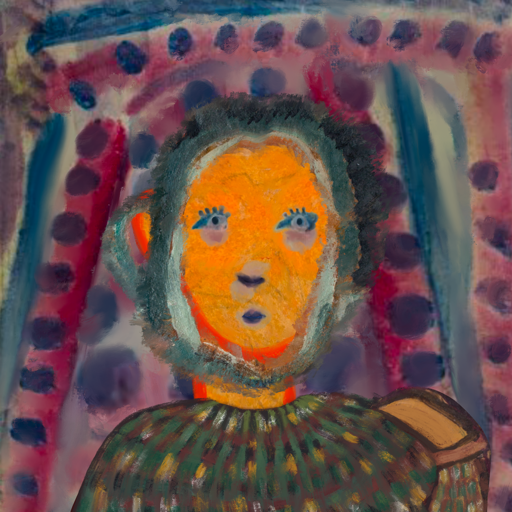
Background: HillGirl, Head And Neck Front: Sisters, Face Front: Hill_Girl, Bust: After_Raid, Hair Front: Boggyland, Head Accessory: Blank, Second Necklace: Blank, Necklace: Blank, Baby: Blank